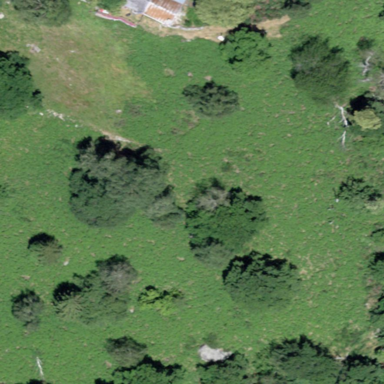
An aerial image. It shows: Beautiful meadow.